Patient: sex F, age 37
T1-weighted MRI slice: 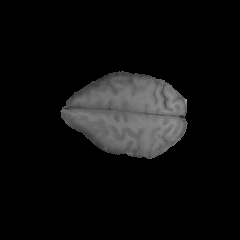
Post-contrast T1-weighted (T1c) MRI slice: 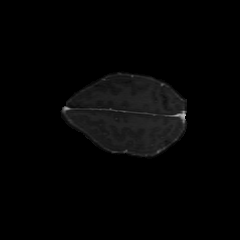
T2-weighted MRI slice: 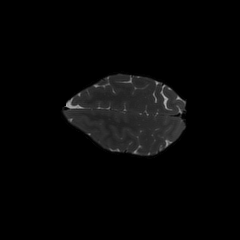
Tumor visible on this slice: no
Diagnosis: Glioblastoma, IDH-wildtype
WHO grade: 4